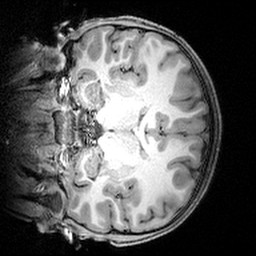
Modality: T1w
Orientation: coronal
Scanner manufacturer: siemens
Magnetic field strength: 3 T
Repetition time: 1.9 s
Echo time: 0.00397 s